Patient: sex F, age 26
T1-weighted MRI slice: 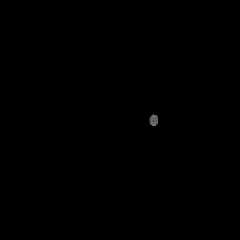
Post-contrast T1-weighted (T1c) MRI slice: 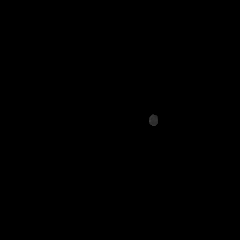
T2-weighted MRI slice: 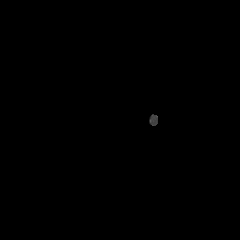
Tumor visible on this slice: no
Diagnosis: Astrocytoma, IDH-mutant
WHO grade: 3